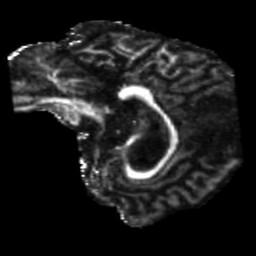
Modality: FA
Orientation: sagittal
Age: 61
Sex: male
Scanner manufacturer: siemens
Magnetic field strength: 3 T
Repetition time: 5.25 s
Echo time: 0.08 s